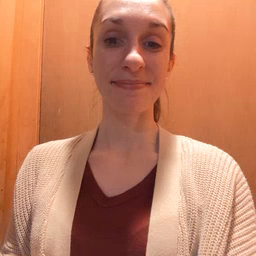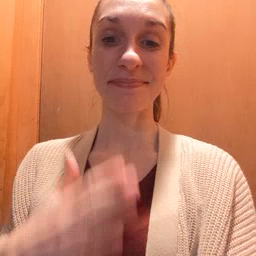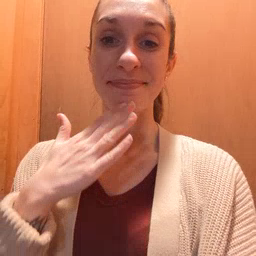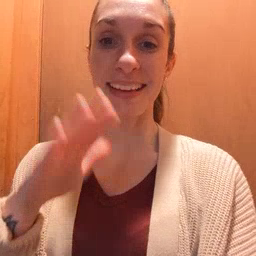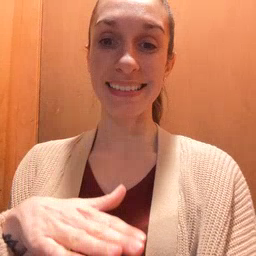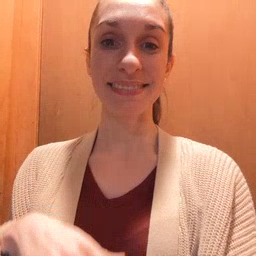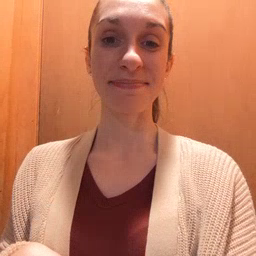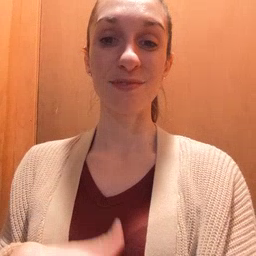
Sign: bad